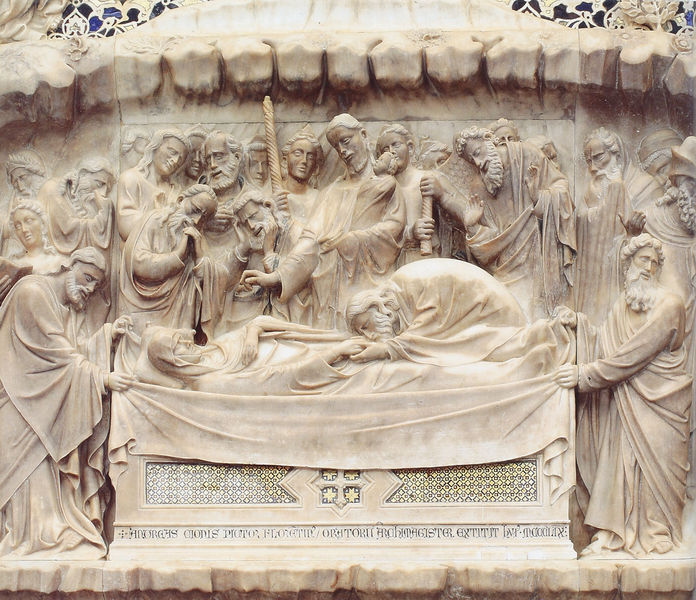
Titel: Rückwand eines Tabernakels, Tod und Himmelfahrt Mariens
Künstler: Andrea di Cione
Standort: Florenz, Orsanmichele (EU - I - Toskana)
Schlagwörter: hand, mann, weiß, frauen, menschen, blumen, frau, marmor, männer, schleier, tuch, muster, ornament, bart, bärte, stein, tod, tot, trauer, hände, haare, locken, relief, schrift, kuss, küssen, stab, mauer, kerze, bett, bildhauerei, weinen, beerdigung, sarg, bahre, christus, grab, jesus, schmerz, segen, verneigen, heilige, jünger, maria, anbetung, trauernde, handkuss, tränen, leinentuch, alabaster, bildhauer, sarkophag, apostel, beisetzung, katafalk